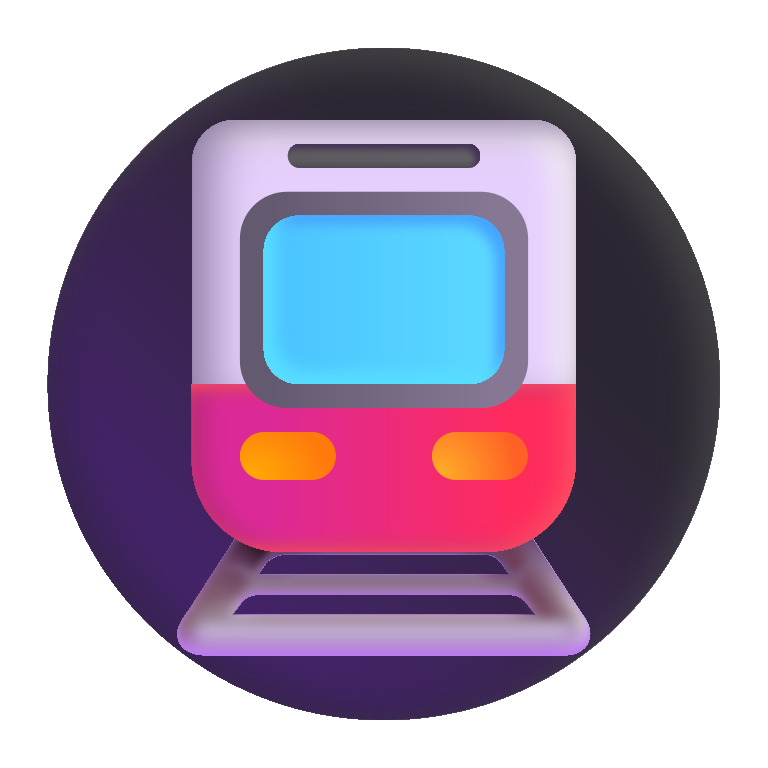
metro color